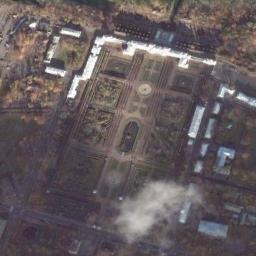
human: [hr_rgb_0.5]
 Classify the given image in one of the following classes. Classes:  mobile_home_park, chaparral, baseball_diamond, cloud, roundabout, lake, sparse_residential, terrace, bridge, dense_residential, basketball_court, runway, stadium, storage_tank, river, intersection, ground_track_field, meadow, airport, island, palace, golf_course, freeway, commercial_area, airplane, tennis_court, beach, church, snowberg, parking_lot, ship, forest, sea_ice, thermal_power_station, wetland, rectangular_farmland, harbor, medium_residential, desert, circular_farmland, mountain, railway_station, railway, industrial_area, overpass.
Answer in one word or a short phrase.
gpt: palace